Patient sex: M
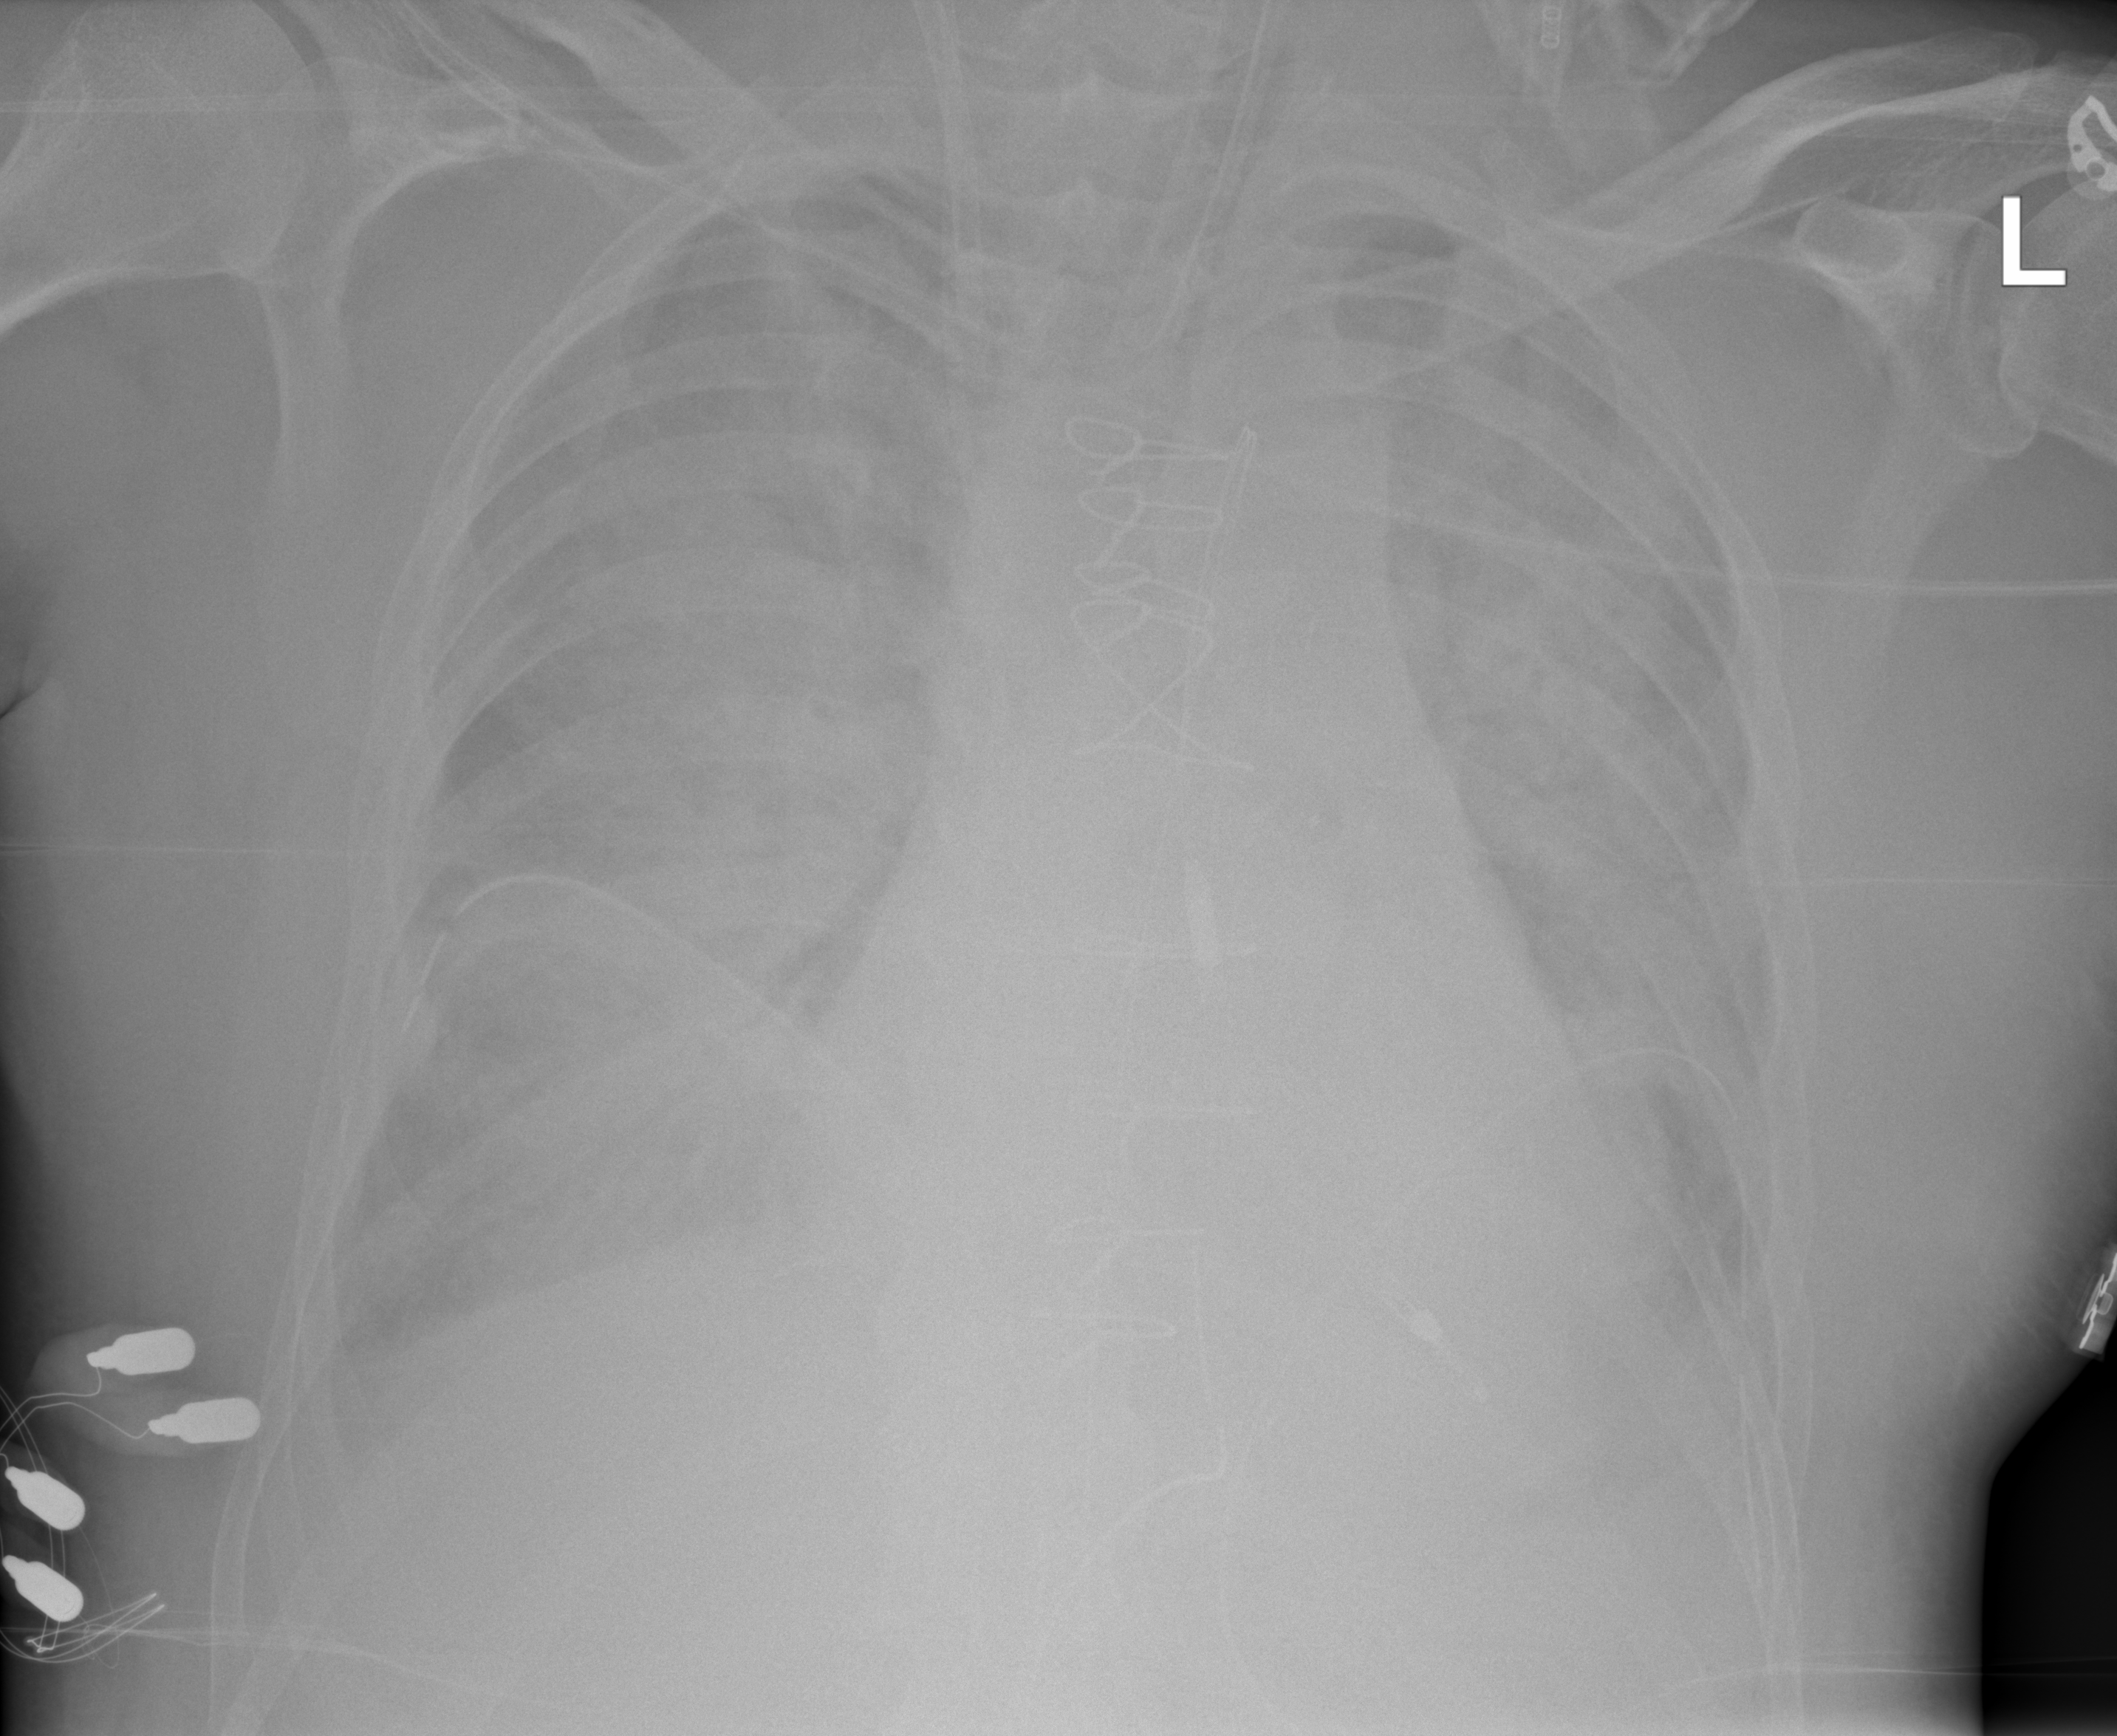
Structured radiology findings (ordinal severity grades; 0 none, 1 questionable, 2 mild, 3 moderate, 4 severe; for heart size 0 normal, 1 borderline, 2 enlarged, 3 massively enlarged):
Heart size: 2
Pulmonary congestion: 4
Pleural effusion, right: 2
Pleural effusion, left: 2
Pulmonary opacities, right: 4
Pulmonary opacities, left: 4
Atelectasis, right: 3
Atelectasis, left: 3